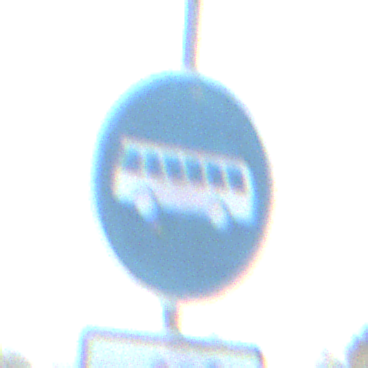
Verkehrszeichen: Busssonderstreifen
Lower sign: EinspurigeFahrzeugeFrei4
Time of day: MorningAfternoon
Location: Outdoor (Nature)
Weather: Clear
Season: NotSpecified
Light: Natural